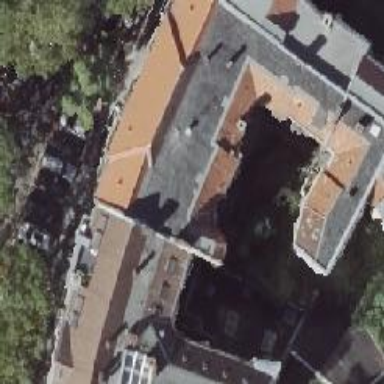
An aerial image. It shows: Unique apartment building with double saltbox roof shape.